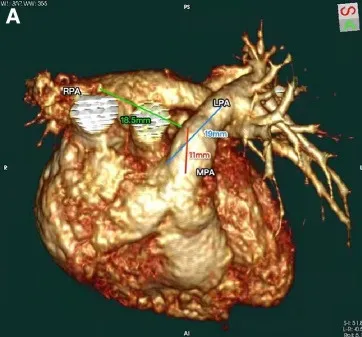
(A) CTA and three-dimensional reconstruction revealed the absence of intrapericardial right pulmonary artery.
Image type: radiology (ct)